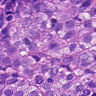
Metastatic tissue present: yes